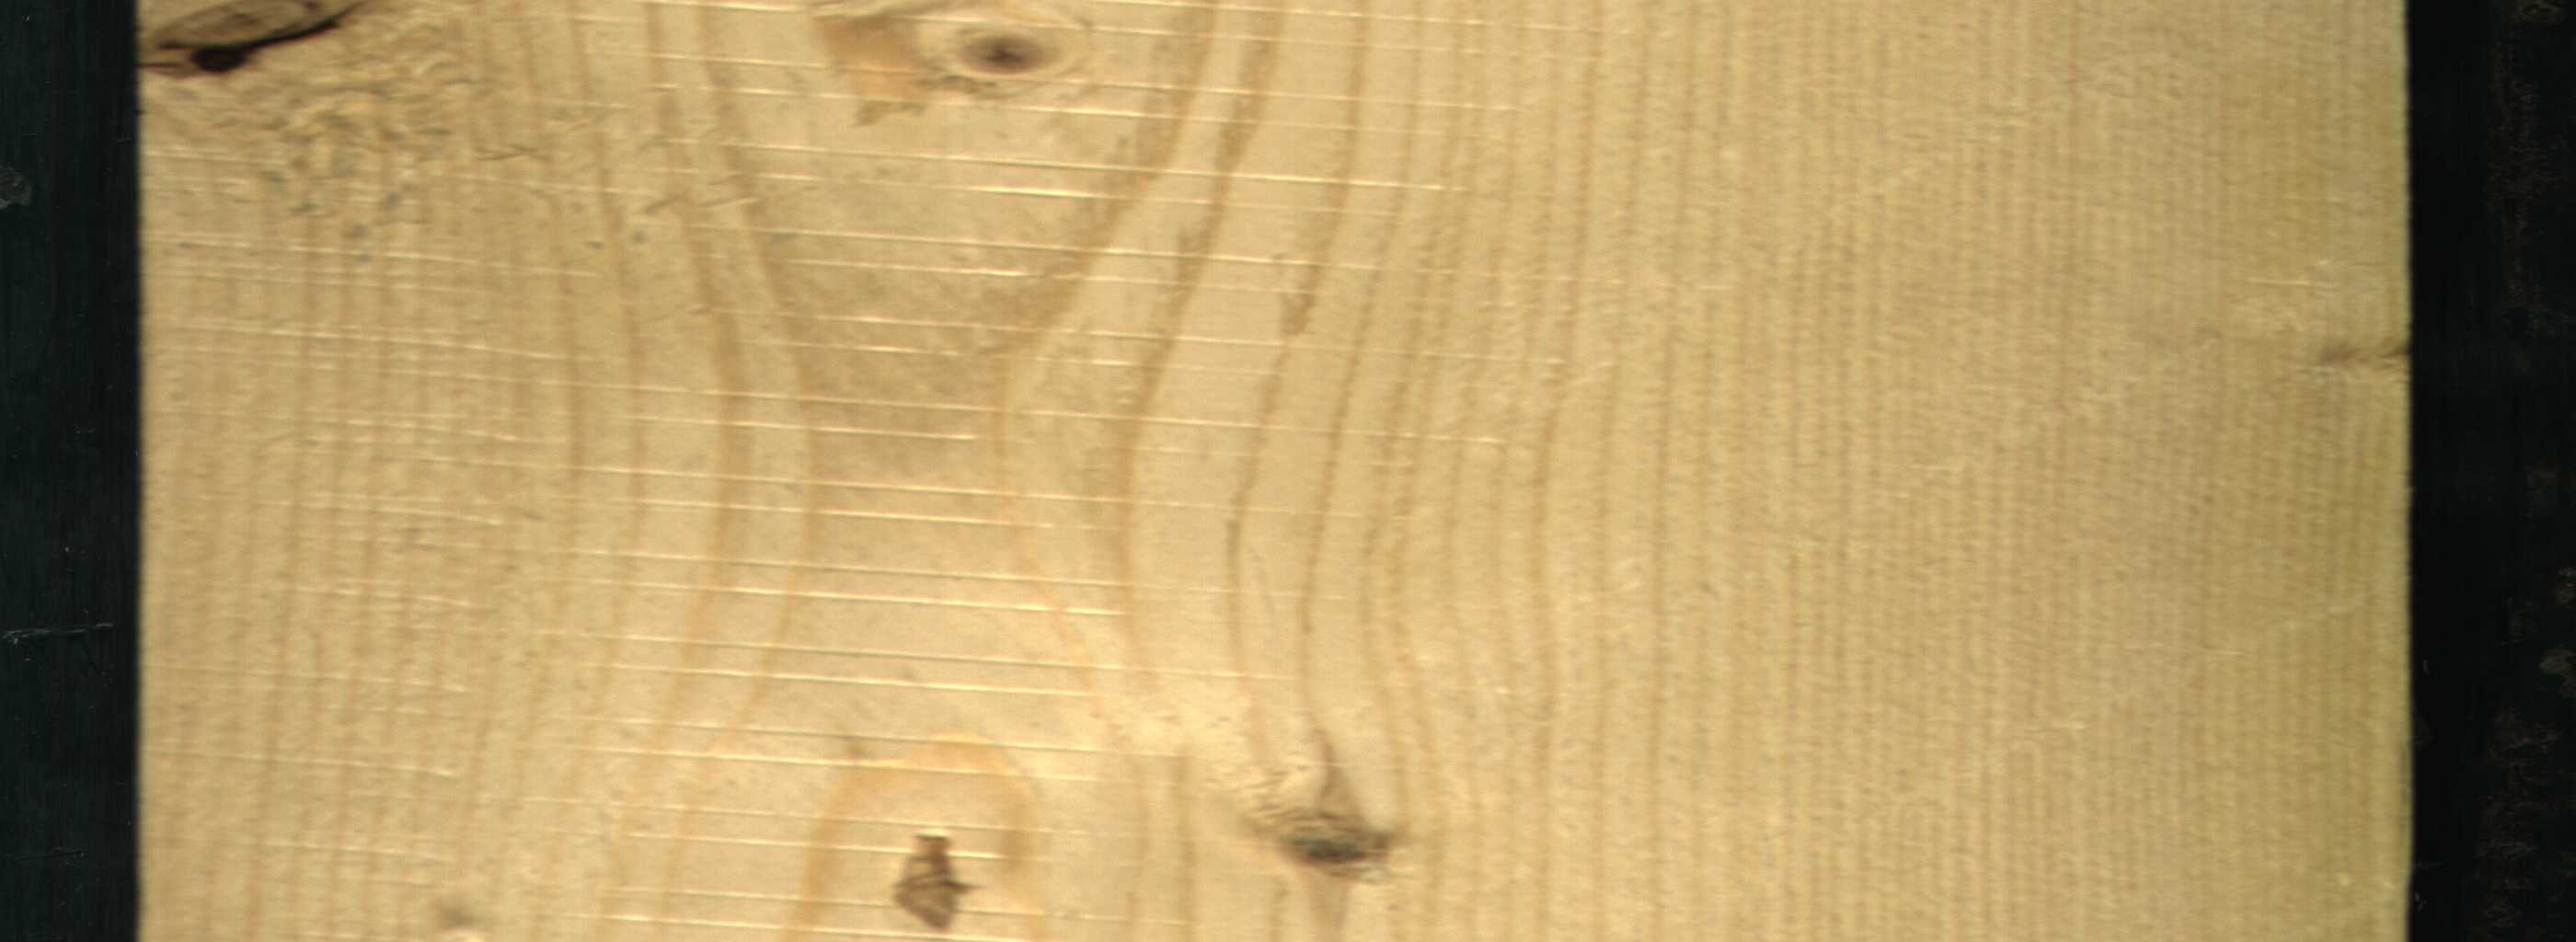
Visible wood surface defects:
Quartzity
Dead_Knot
Live_Knot
Live_Knot